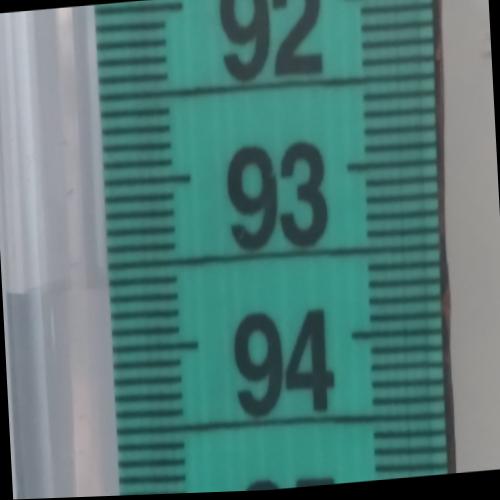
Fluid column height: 93.6 cm